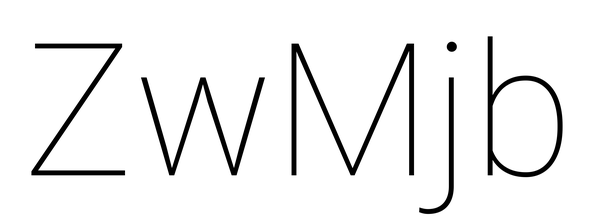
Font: Roboto_Thin